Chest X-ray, PA view. Patient: 38 years old, sex M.
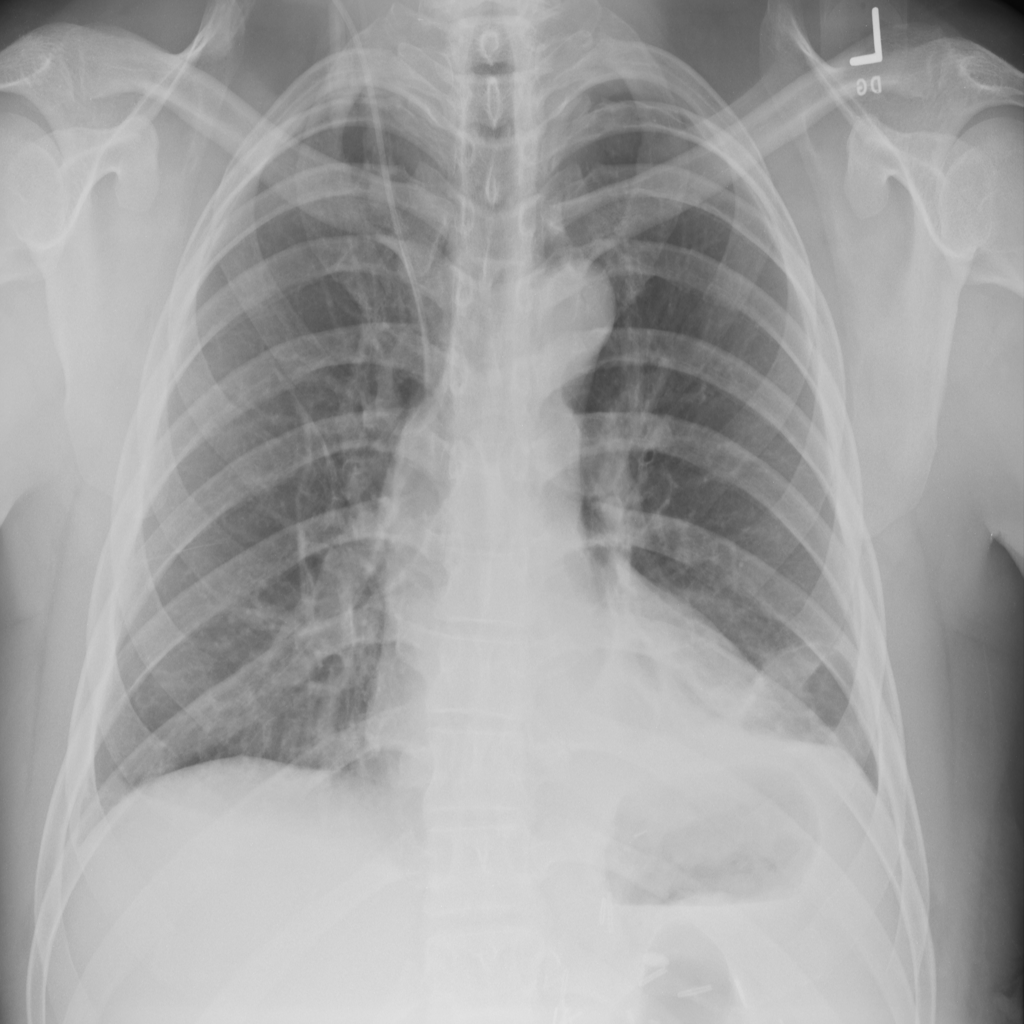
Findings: Atelectasis, Consolidation, Pneumothorax